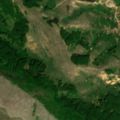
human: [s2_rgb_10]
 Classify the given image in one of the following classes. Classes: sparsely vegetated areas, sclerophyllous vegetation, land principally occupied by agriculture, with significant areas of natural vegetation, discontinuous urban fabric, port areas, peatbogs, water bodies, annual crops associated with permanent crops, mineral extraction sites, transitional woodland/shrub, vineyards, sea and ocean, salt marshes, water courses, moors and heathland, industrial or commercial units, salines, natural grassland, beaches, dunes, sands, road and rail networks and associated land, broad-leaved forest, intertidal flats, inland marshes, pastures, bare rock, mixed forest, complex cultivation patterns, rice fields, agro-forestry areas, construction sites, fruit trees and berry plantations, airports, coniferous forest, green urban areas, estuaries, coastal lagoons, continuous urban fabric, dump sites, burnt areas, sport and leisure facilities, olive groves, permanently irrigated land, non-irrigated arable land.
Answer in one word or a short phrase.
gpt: land principally occupied by agriculture, with significant areas of natural vegetation, broad-leaved forest, sparsely vegetated areas